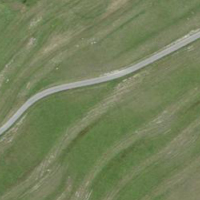
EUNIS habitat code: 24
Species observed at this site:
Gentiana cruciata